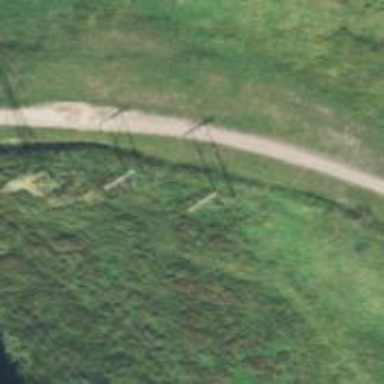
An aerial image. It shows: H-frame power tower with distinctive design.